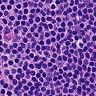
Metastatic tissue present: no